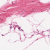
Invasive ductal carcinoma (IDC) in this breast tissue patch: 0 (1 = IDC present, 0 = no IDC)